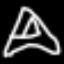
Label: The Eiffel Tower